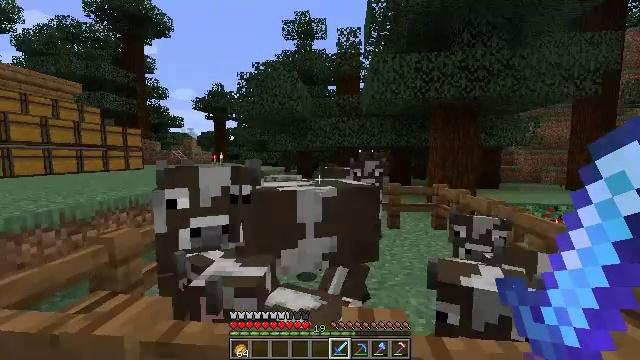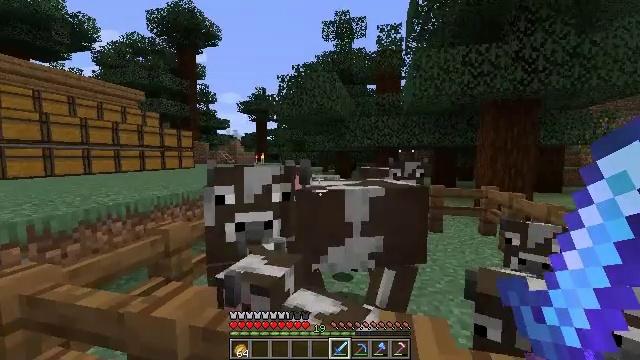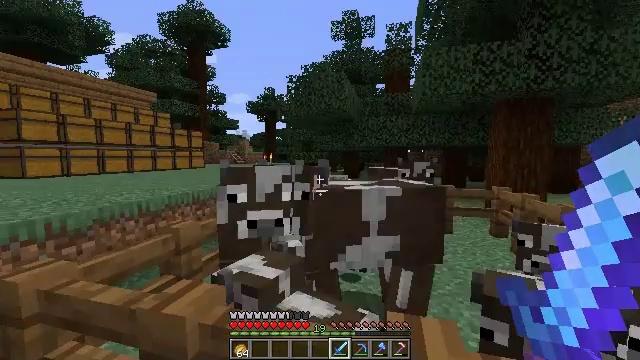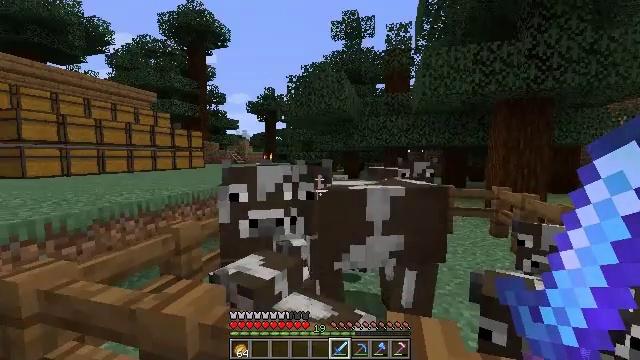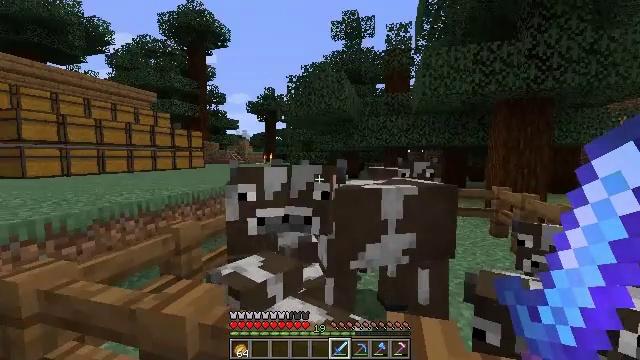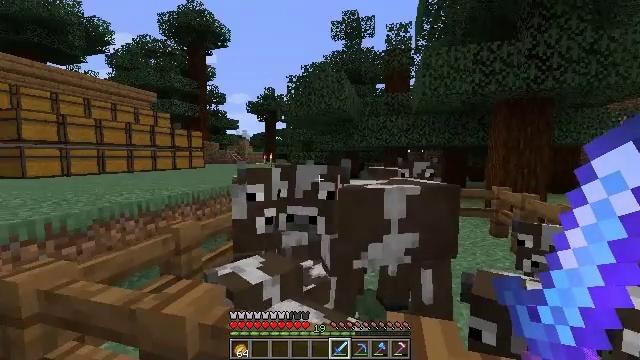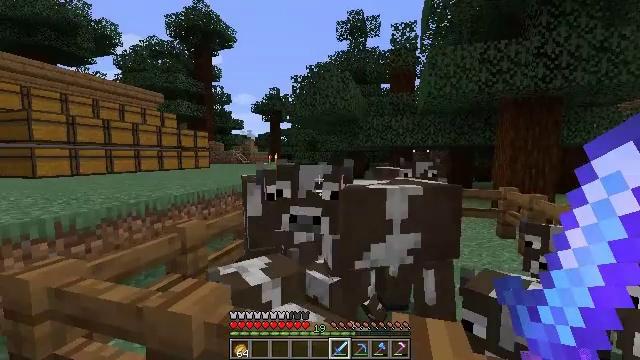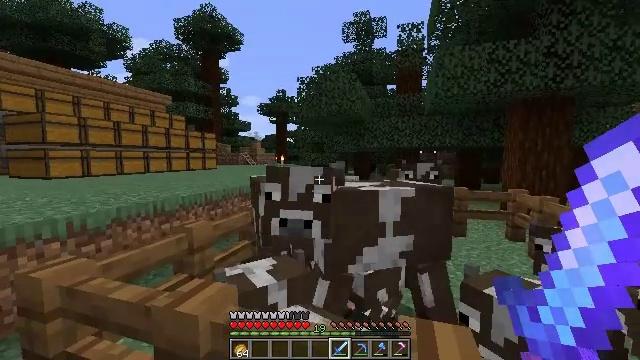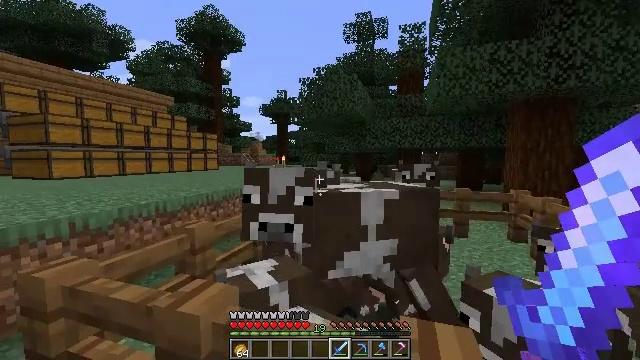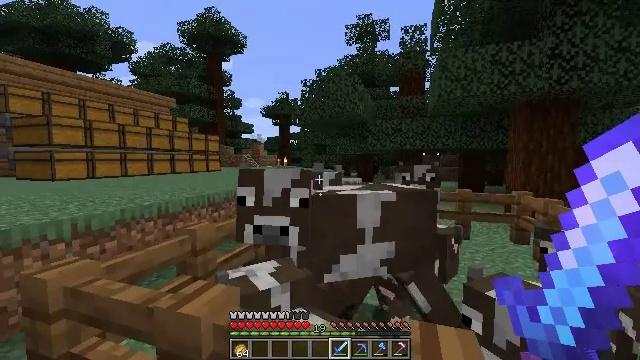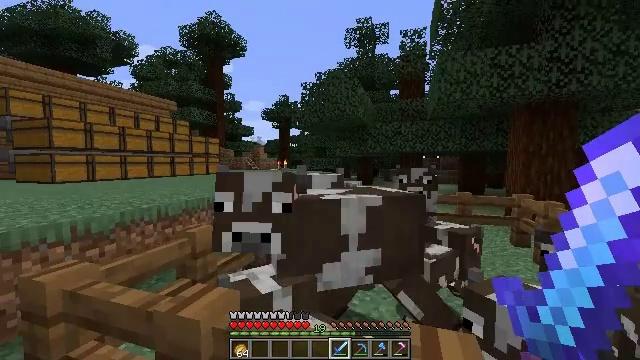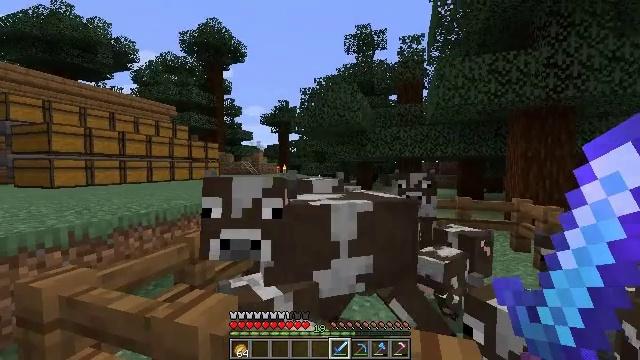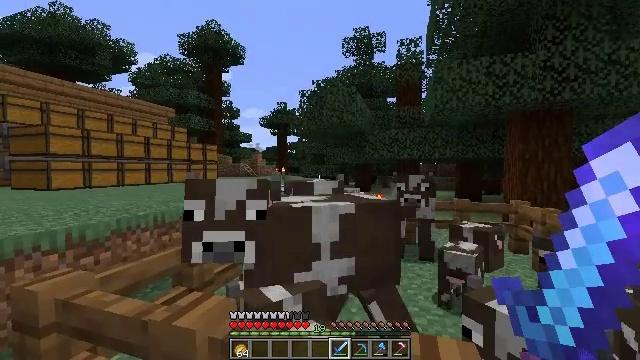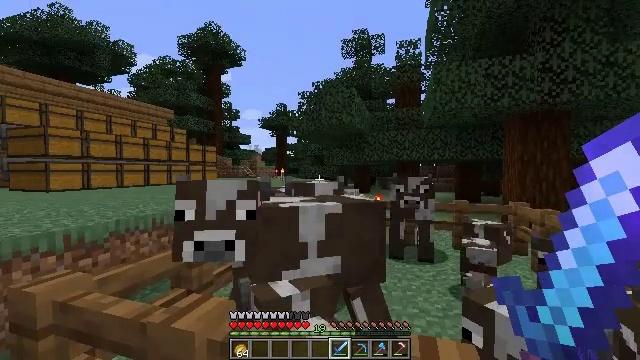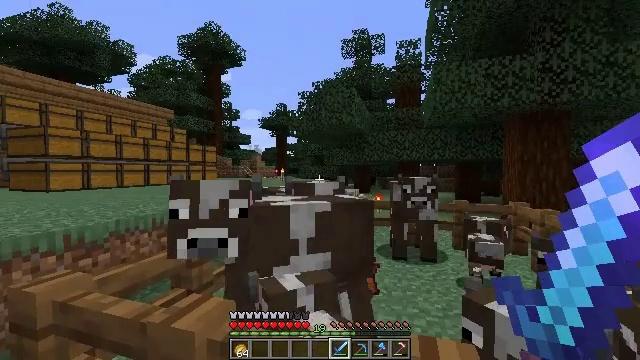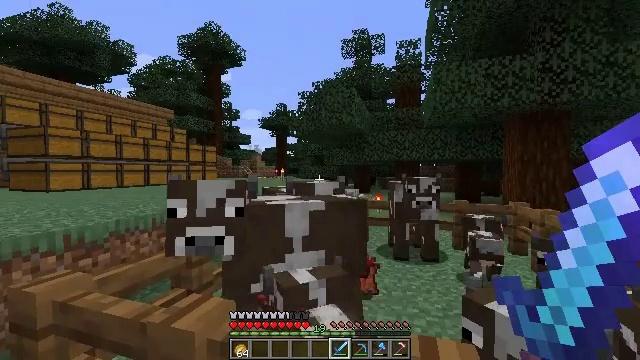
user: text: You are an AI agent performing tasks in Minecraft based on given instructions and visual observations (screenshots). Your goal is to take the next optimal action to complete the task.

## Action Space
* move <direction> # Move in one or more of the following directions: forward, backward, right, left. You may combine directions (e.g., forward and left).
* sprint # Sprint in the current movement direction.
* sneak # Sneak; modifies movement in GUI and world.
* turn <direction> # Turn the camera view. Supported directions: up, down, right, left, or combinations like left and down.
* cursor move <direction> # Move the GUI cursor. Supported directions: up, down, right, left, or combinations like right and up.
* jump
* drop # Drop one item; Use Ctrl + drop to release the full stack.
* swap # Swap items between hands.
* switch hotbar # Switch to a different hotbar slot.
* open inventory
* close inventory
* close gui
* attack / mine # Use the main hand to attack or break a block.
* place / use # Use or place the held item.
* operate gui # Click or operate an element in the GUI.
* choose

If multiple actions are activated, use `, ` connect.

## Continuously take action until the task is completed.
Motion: motion action
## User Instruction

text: Kill mobs.
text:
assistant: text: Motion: turn left
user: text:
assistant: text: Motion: turn left
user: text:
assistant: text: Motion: no_op
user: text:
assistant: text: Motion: no_op
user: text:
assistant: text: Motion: no_op
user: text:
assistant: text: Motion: turn left
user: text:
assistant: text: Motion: turn left
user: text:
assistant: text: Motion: no_op
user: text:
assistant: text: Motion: no_op
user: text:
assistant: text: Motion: no_op
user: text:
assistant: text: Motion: turn up
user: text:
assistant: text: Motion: no_op
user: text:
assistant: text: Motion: no_op
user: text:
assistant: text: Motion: no_op
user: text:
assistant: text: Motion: no_op
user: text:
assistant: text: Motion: no_op
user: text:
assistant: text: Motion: turn left
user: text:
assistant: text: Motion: no_op
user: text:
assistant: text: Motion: no_op
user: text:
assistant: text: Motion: no_op
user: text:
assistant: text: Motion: no_op
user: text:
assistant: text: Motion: no_op
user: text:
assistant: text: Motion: no_op
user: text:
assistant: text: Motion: no_op
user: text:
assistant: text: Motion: turn left
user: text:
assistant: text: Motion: turn left and down
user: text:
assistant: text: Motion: turn left and down
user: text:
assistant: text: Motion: turn left
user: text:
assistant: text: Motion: no_op
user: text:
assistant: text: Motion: no_op